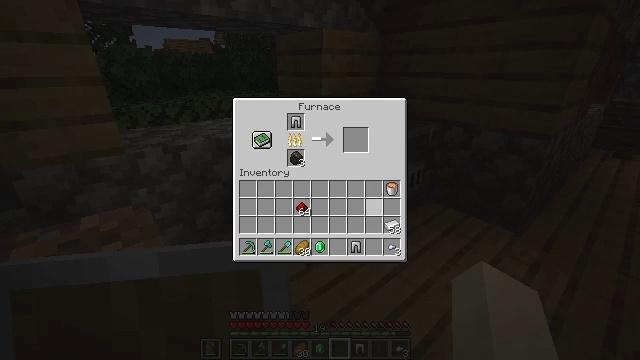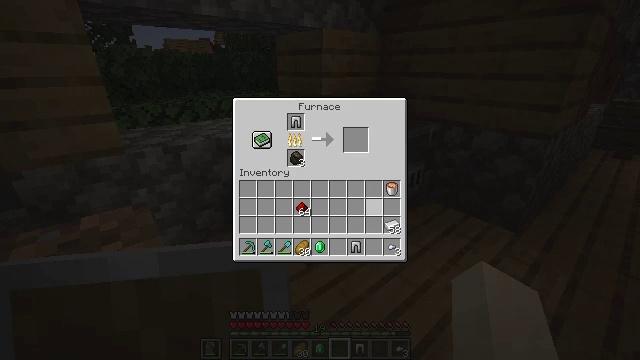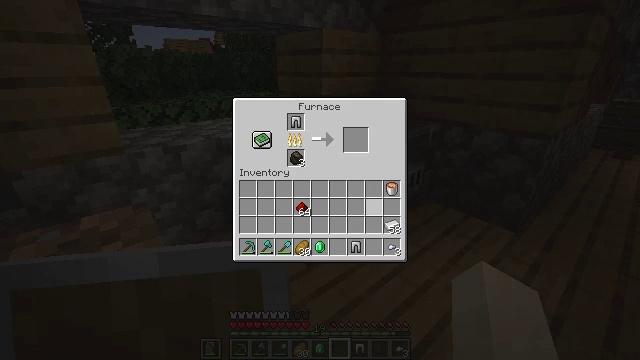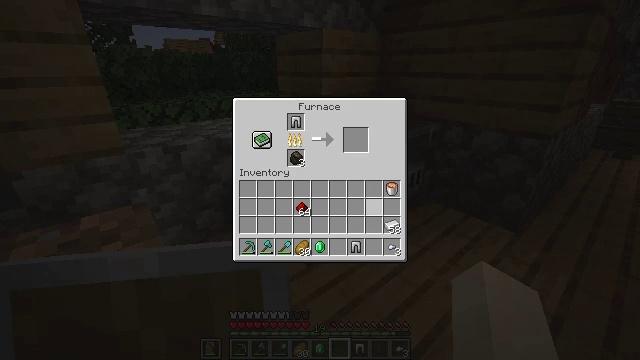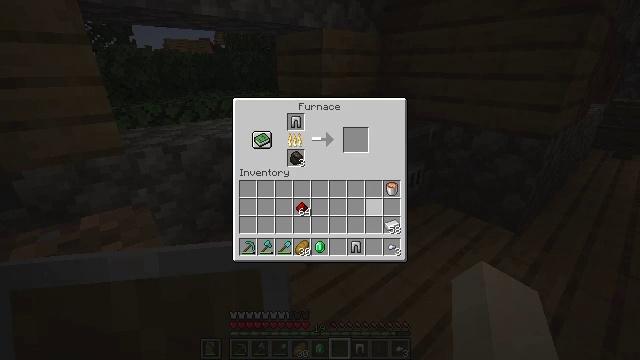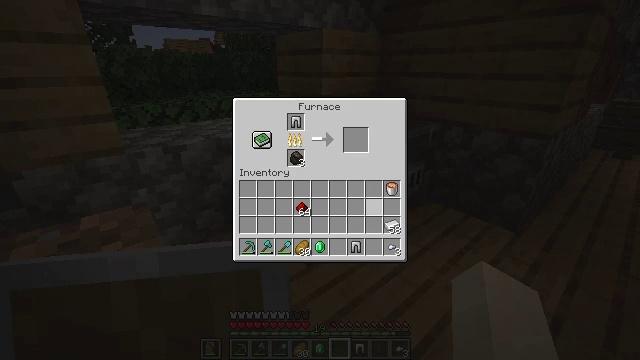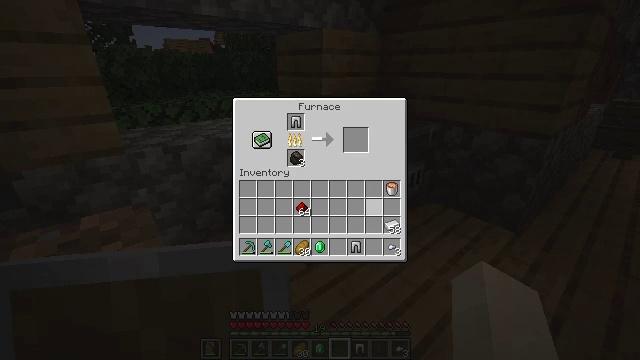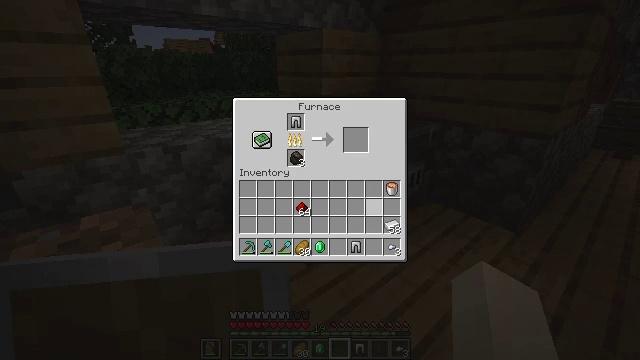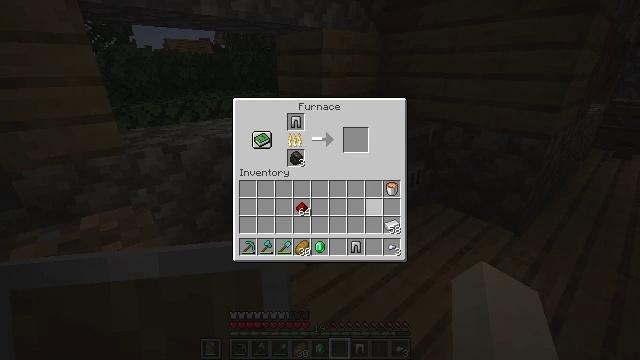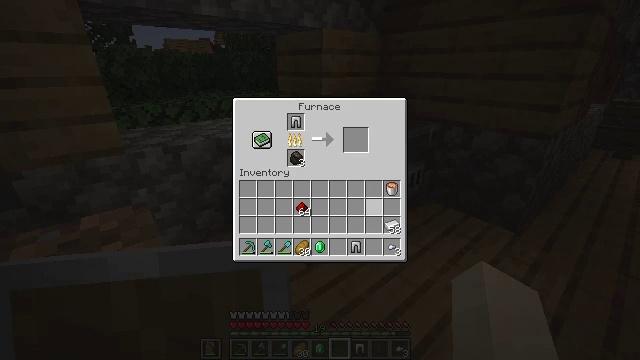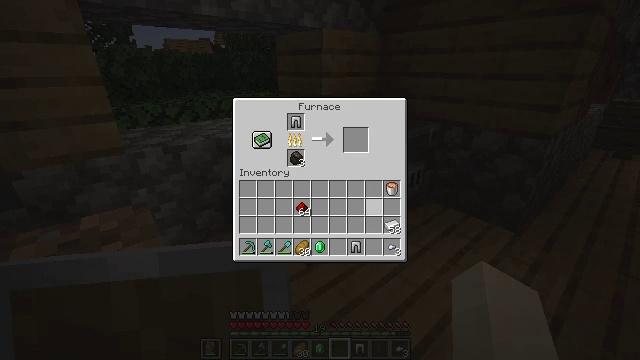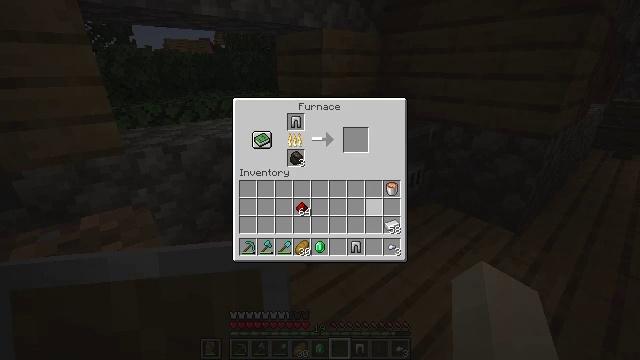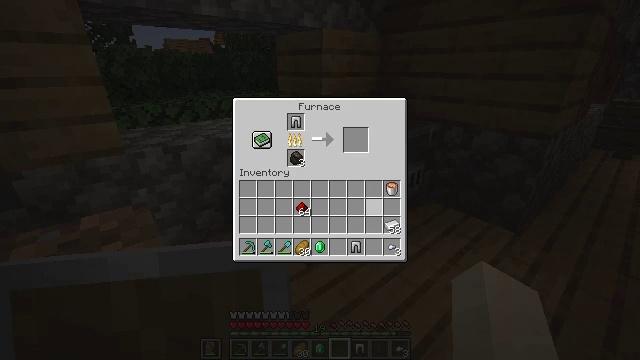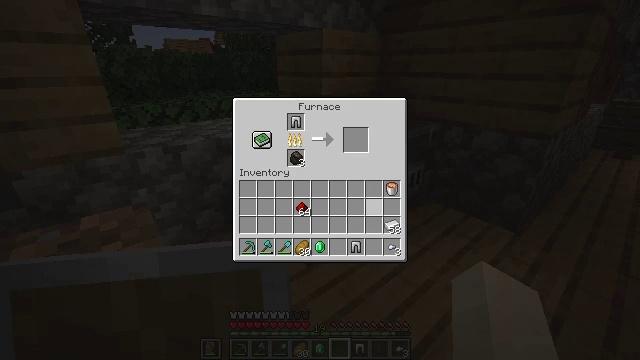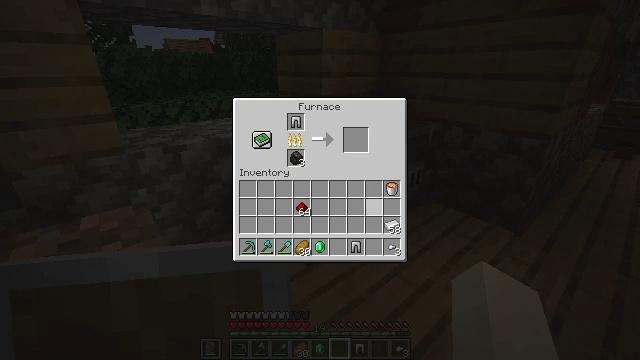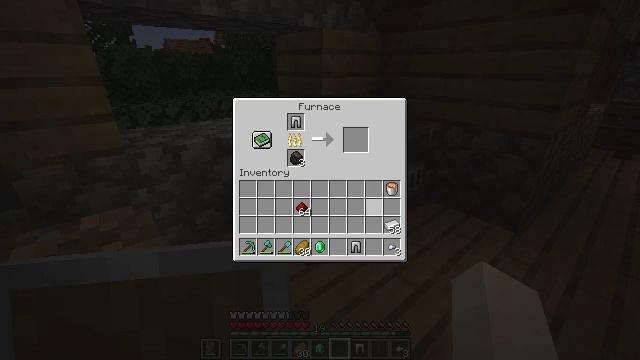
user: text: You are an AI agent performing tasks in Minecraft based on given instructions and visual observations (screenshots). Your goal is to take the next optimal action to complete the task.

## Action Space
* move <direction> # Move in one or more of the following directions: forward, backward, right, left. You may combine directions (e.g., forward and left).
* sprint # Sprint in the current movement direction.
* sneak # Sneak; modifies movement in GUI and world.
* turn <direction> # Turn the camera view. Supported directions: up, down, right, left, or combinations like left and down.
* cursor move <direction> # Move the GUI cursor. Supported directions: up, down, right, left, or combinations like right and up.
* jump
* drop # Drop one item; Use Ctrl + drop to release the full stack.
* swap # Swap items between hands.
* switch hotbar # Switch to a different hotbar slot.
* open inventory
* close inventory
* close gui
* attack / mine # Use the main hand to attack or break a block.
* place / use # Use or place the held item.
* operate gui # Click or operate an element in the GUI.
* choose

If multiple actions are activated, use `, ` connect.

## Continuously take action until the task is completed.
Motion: motion action
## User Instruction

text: With iron ingot, craft iron nugget.
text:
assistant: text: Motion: no_op
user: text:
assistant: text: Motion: no_op
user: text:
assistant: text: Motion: no_op
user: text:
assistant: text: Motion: no_op
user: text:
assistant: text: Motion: no_op
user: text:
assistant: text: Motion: no_op
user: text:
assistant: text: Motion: no_op
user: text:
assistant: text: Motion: no_op
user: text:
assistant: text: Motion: no_op
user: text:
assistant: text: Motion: no_op
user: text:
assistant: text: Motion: no_op
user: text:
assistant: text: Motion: no_op
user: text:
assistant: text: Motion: no_op
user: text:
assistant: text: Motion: no_op
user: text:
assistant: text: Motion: no_op
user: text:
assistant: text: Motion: no_op
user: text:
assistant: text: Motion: no_op
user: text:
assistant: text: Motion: no_op
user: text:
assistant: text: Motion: no_op
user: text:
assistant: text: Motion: no_op
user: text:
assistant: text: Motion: no_op
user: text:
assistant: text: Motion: no_op
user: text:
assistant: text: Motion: no_op
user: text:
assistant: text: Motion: no_op
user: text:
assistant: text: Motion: no_op
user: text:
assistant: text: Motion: no_op
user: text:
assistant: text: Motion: no_op
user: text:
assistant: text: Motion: no_op
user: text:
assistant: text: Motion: no_op
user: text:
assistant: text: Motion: no_op